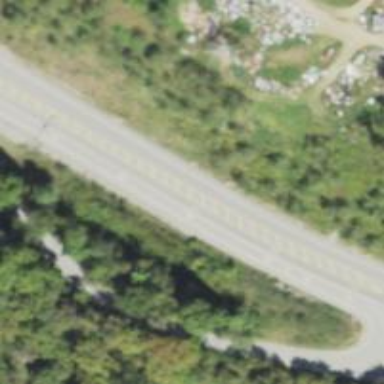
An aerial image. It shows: Asphalt road classified as trunk highway.